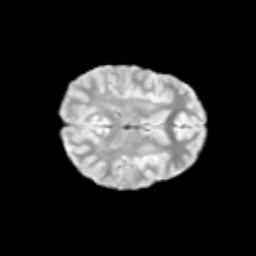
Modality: T2w
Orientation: axial
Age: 10
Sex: female
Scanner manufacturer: siemens
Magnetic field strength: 3 T
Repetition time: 3.8 s
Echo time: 0.07 s